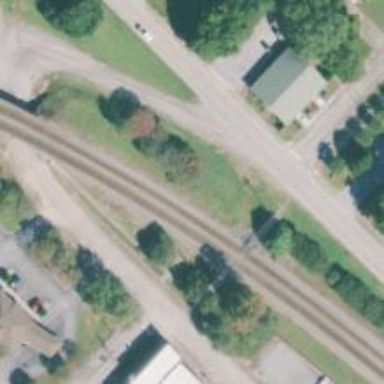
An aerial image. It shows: Railway crossing.